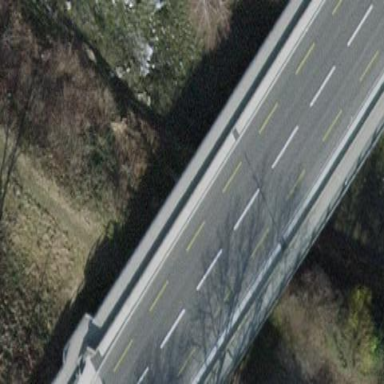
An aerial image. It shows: Man-made bridge.